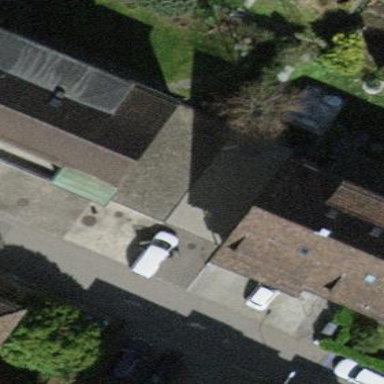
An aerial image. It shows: Group of garages.